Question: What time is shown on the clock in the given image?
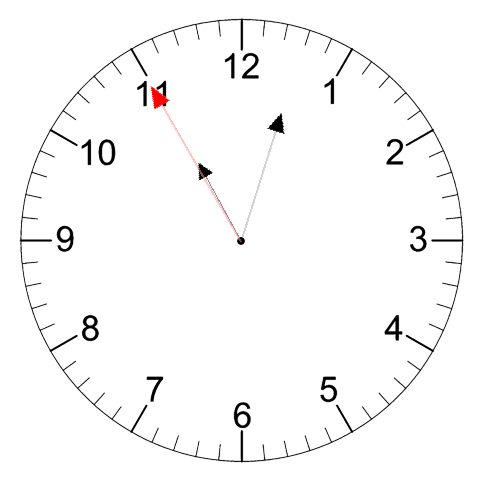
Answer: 11:02:55